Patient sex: F
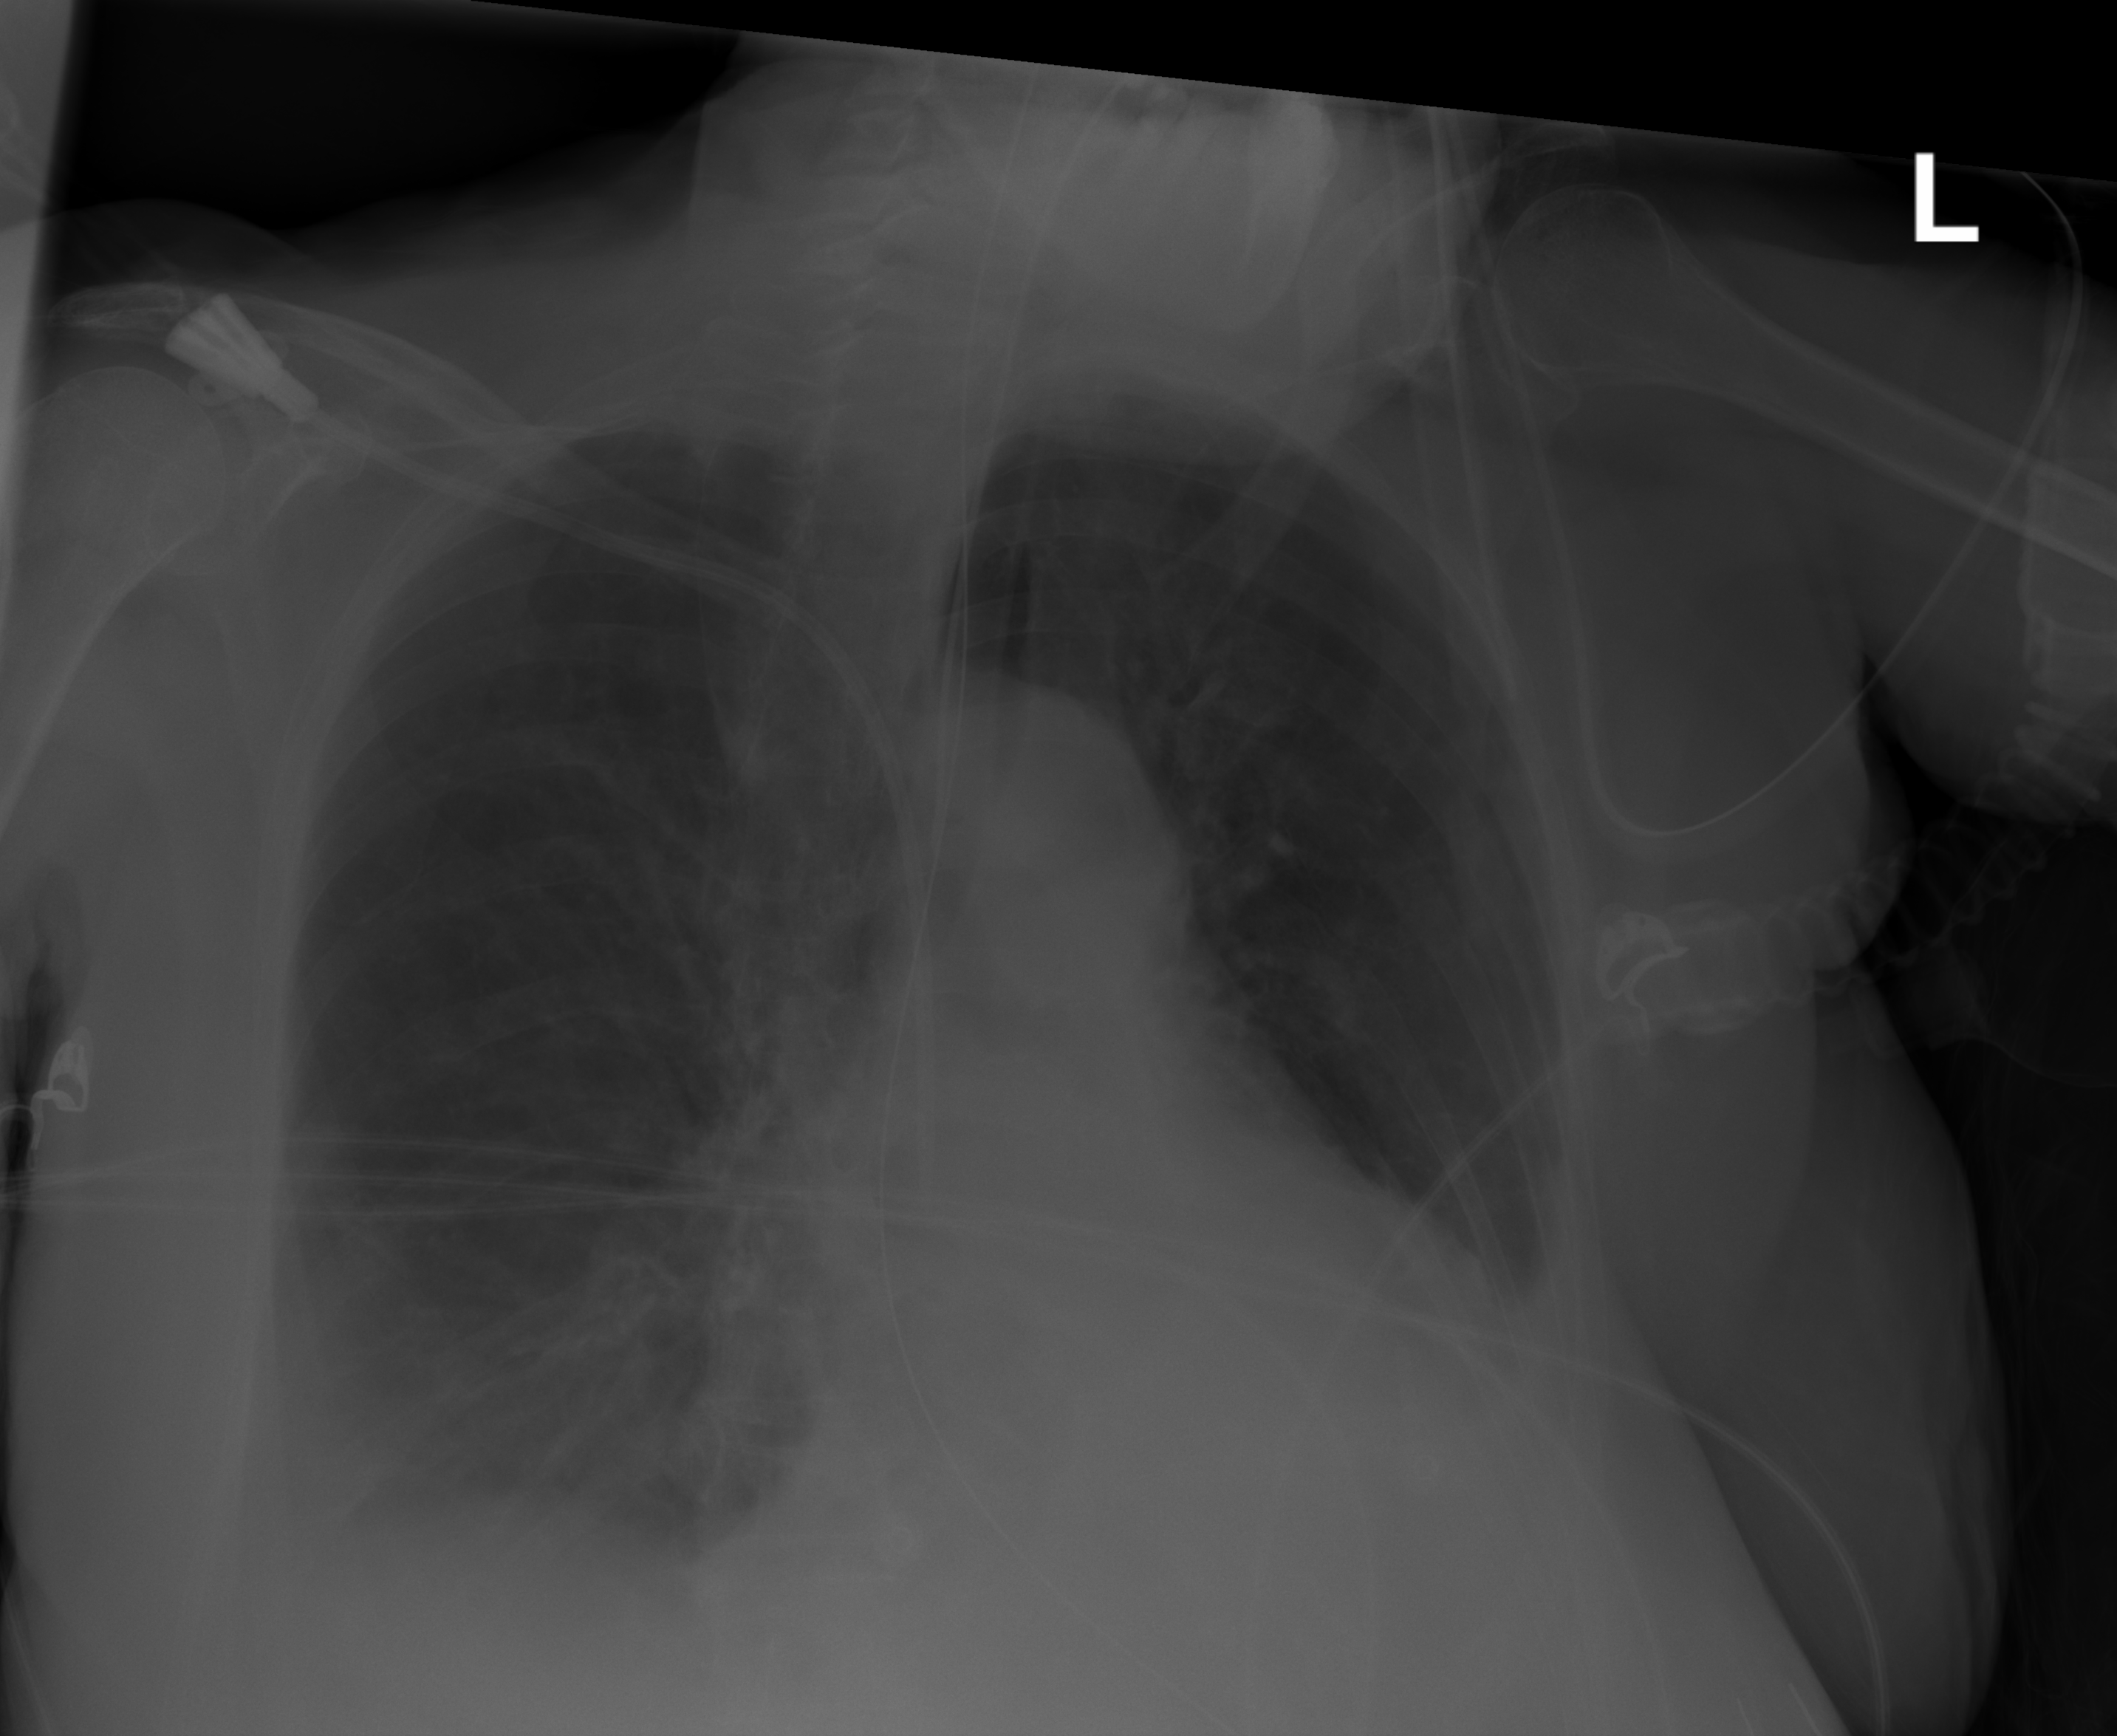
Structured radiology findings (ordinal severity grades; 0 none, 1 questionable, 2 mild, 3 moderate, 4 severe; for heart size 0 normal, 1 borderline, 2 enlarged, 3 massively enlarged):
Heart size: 1
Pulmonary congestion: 2
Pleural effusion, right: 2
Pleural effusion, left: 2
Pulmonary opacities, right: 2
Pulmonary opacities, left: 2
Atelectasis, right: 2
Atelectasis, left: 2